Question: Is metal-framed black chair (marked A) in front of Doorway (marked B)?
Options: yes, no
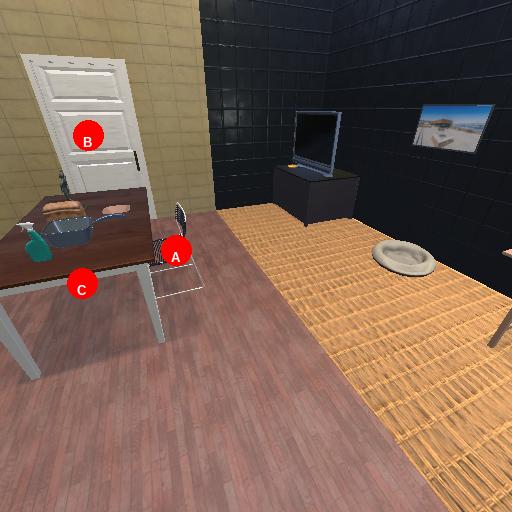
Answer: yes